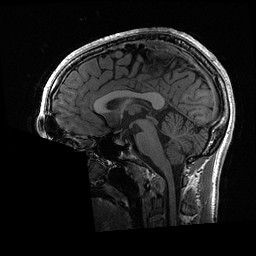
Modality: T1w
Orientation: axial